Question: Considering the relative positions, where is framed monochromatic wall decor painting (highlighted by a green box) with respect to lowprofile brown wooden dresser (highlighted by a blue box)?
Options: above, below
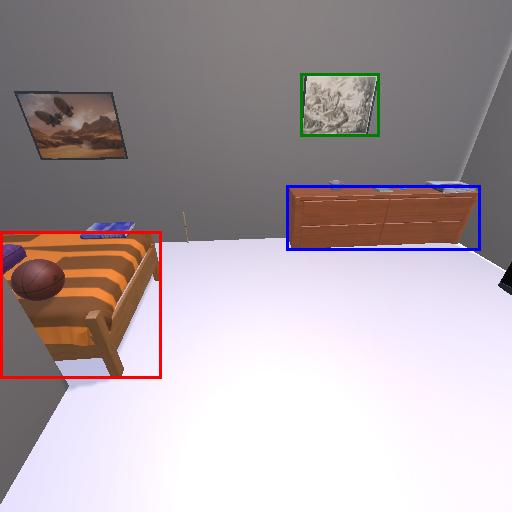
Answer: above